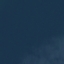
Land use / land cover: SeaLake